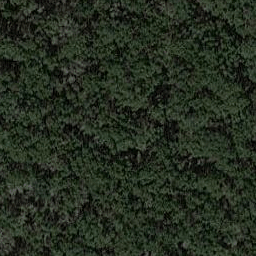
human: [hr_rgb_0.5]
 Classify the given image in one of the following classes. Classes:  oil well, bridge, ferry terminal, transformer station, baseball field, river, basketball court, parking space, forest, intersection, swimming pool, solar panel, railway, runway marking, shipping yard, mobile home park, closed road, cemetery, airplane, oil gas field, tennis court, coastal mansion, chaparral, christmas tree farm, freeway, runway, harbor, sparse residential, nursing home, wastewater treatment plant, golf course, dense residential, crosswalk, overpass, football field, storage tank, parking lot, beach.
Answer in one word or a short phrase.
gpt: forest